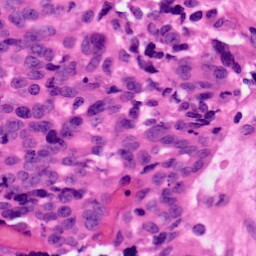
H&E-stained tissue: Ovarian